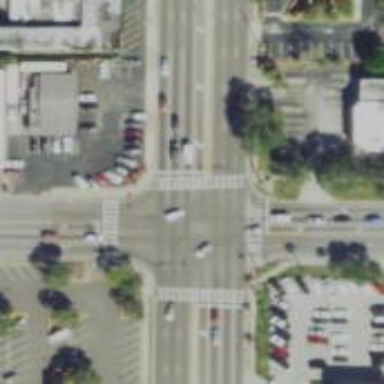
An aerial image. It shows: Marked road crossing.